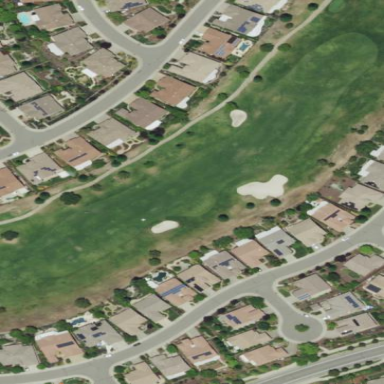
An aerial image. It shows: Grassy area designated as golf fairway.